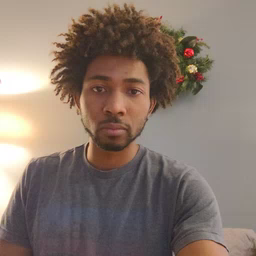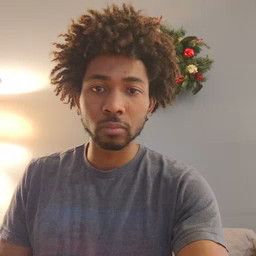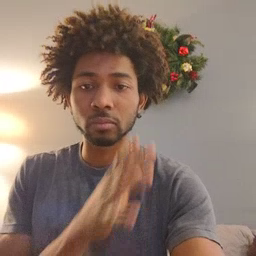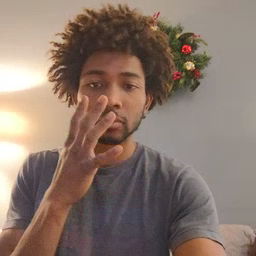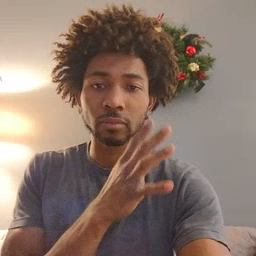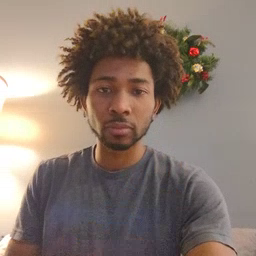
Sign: farm